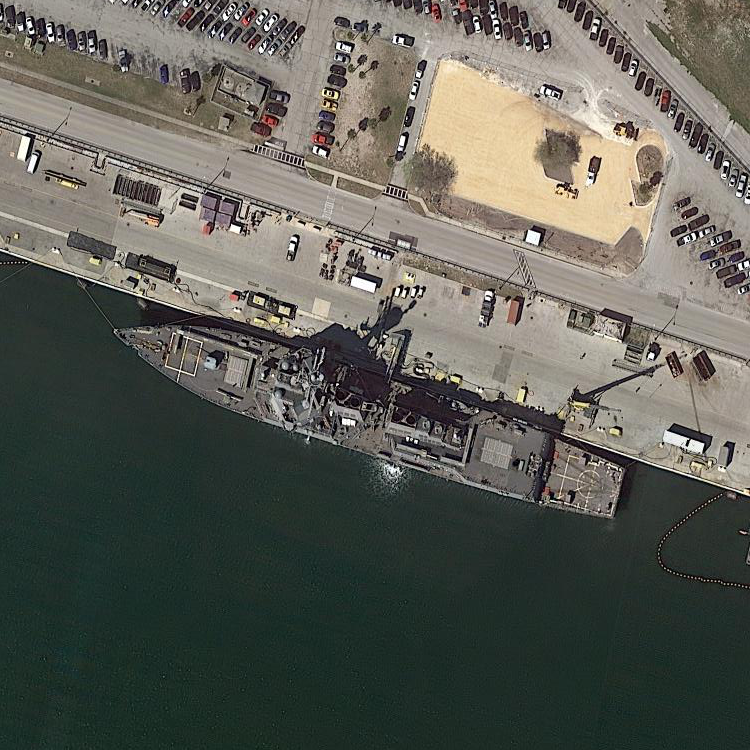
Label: Arleigh_Burke-class_destroyer